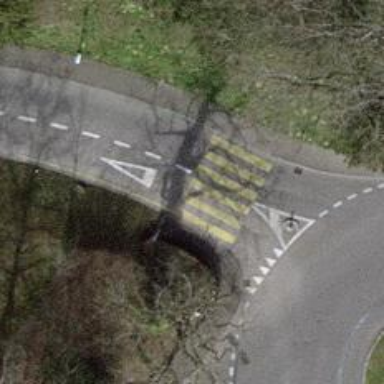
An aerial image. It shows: Crossing with island in the road.